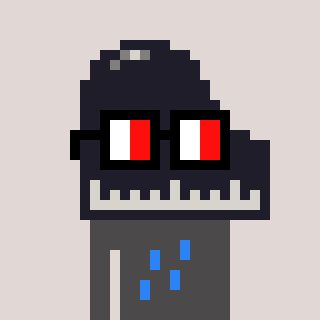
a pixel art character with square glasses with black frames and red eyes, a piano-shaped head and a grayscale-colored body on a warm background